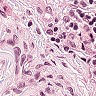
Metastatic tissue present: no